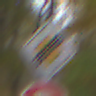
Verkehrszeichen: EndeVorfahrtsstrasse
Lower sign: Geschwindigkeit120
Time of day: Midday
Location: Outdoor (Nature)
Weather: Overcast
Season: NotSpecified
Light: Natural